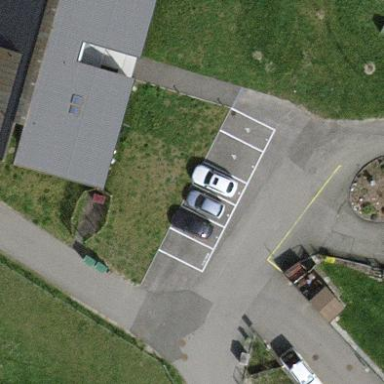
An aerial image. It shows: Parking available on the street side.